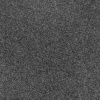
Atmospheric dust classification: dusty